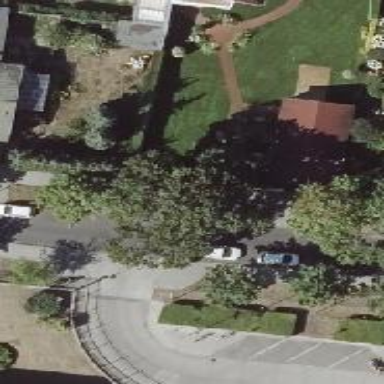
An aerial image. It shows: Avenue lined with deciduous broadleaved trees.